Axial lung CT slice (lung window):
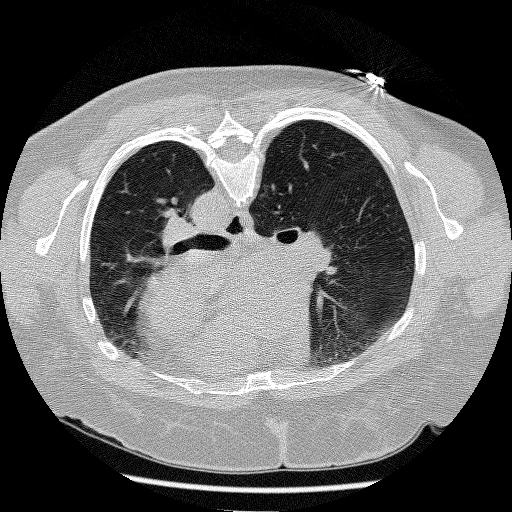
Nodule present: no